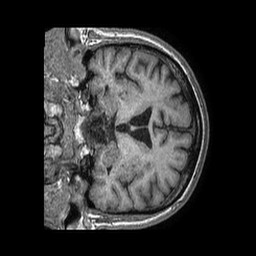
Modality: T1w
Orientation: coronal
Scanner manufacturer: philips
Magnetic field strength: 1.5 T
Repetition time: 0.007556 s
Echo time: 0.003432 s